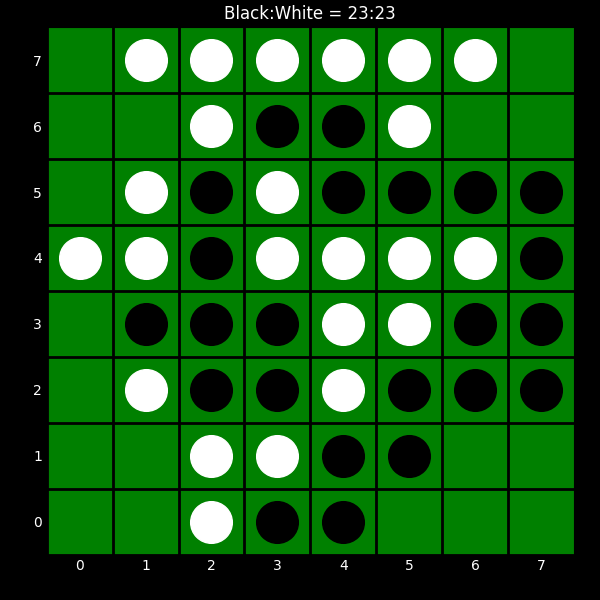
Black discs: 23
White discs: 23